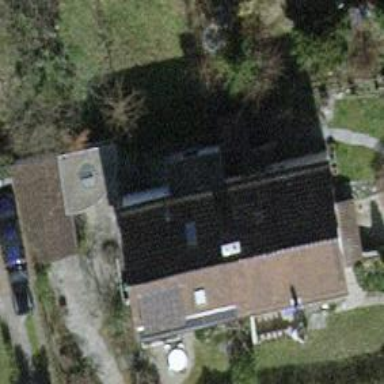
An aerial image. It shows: Simple house.